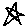
Label: star